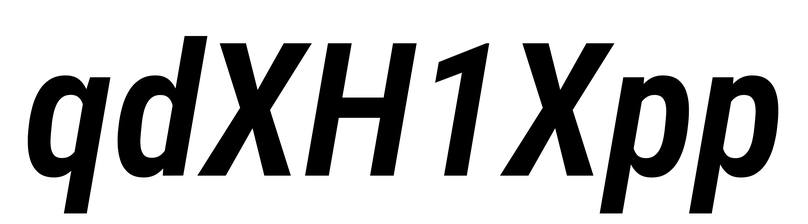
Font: Roboto-Italic_Condensed_SemiBold_Italic